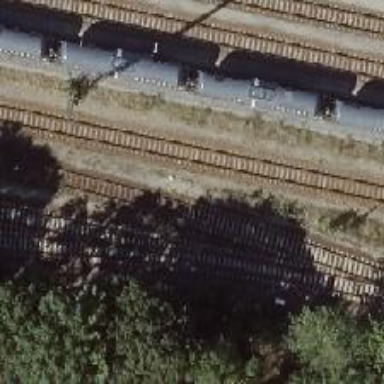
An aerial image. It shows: Railway yard used for servicing trains.